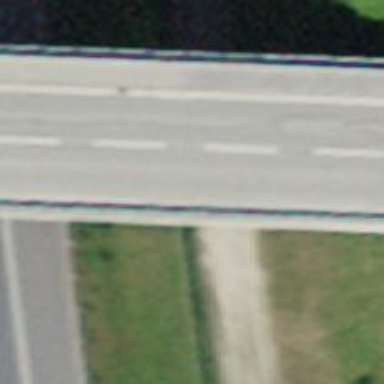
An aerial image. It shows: Viaduct bridge over tertiary road with asphalt surface.